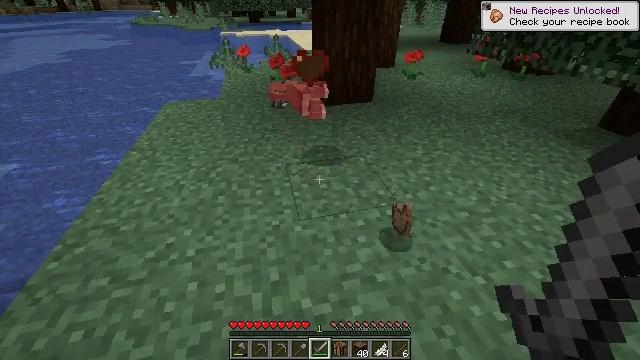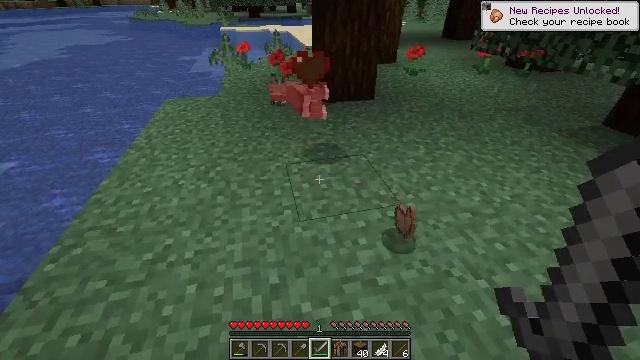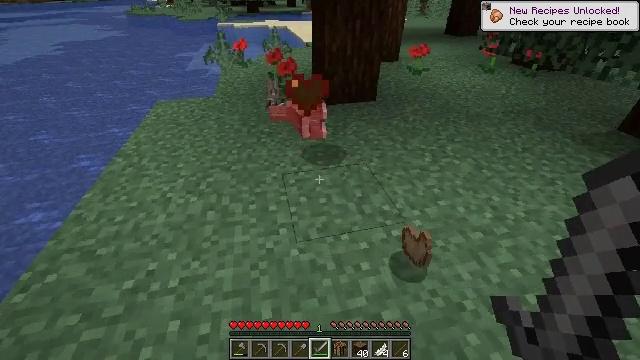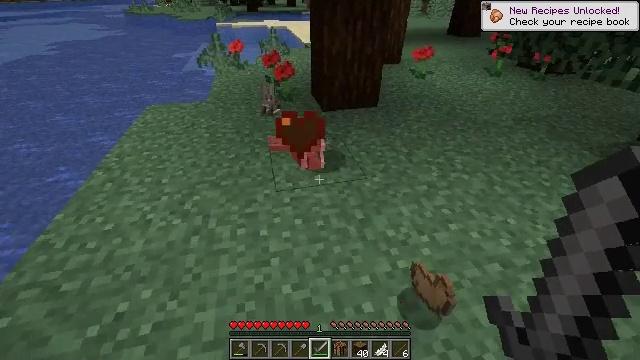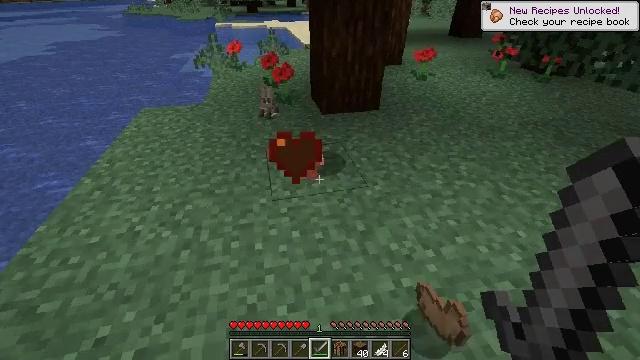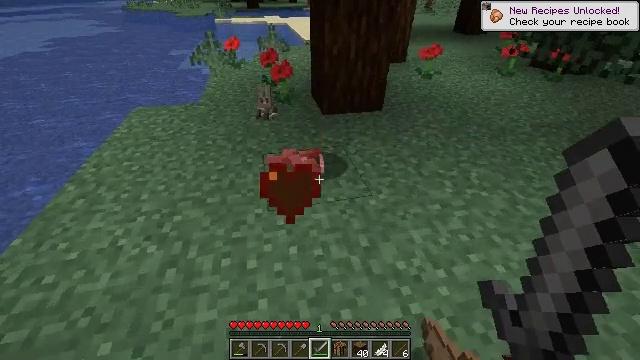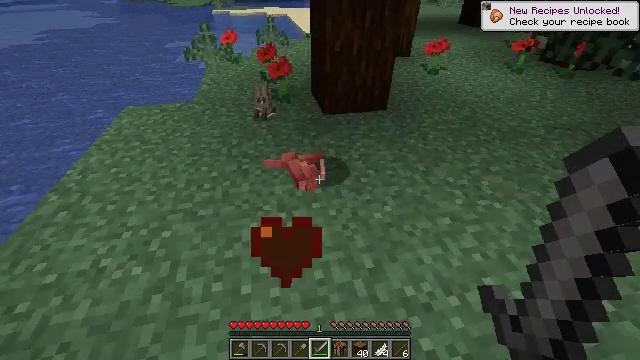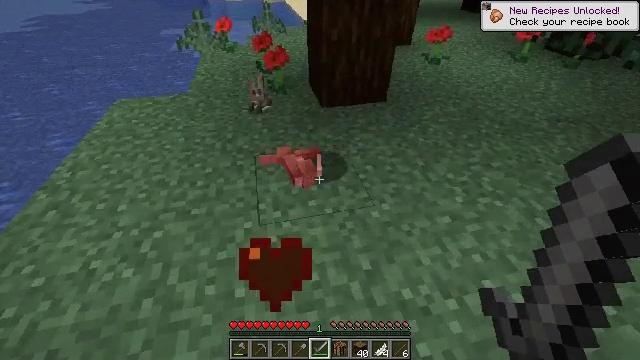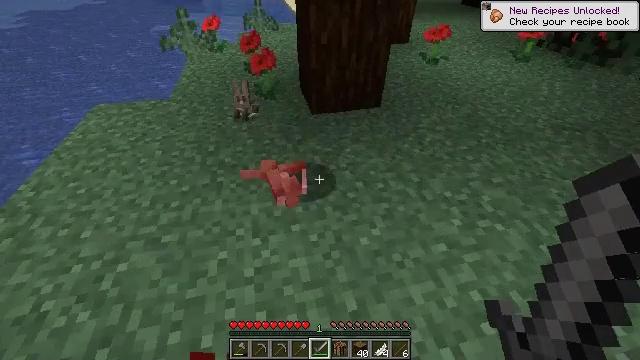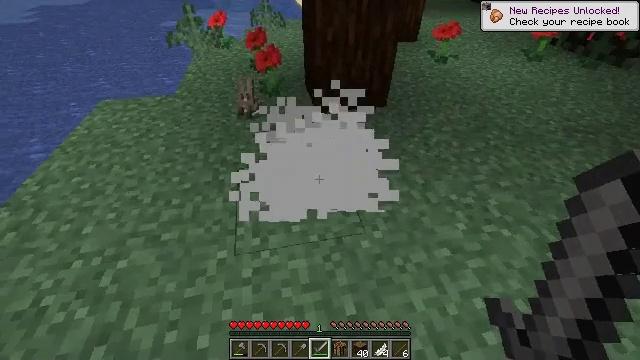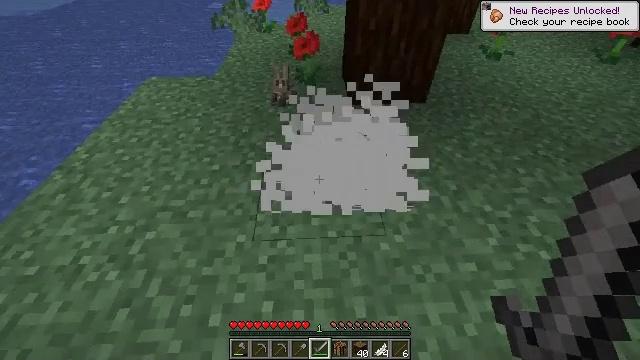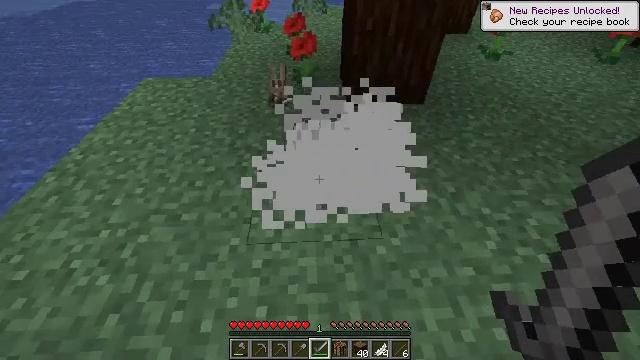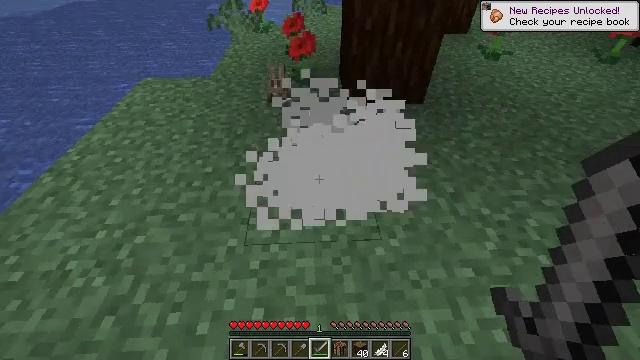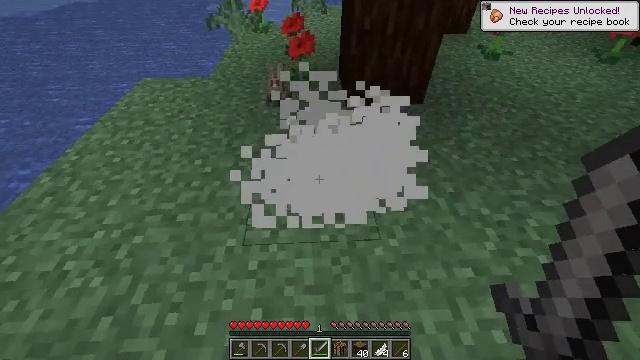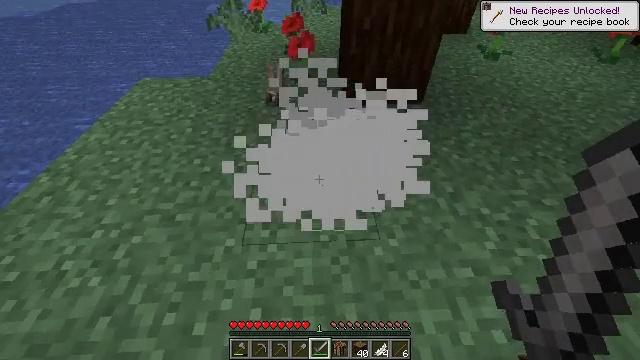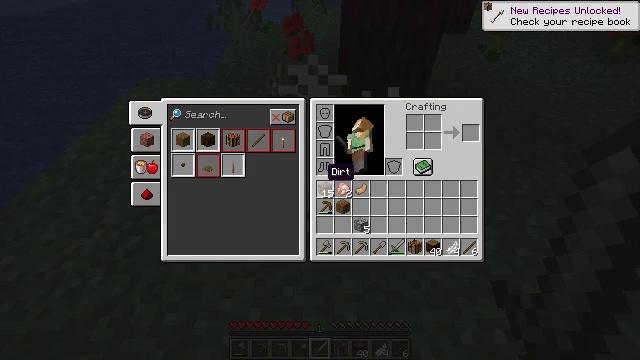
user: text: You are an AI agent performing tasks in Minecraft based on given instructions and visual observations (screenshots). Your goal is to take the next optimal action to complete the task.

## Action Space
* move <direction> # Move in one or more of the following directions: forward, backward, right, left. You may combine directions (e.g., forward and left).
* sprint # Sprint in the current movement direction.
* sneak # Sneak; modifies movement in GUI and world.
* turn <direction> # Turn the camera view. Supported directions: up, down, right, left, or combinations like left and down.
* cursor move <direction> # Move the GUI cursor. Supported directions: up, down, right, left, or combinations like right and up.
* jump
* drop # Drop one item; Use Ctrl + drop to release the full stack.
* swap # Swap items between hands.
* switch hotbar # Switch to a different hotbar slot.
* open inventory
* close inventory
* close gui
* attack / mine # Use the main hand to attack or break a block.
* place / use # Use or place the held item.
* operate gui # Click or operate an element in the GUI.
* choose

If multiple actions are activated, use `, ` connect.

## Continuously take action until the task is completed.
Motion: motion action
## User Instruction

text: Hunt a rabbit.
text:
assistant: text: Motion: move forward
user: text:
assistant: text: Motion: move forward
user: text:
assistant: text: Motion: move forward
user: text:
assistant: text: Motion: move forward
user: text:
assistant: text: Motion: move forward
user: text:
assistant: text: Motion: move forward, turn down
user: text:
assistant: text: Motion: move forward and move right, turn down
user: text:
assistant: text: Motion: move forward and move right
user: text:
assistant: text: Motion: turn left
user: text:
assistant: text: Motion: turn left and down
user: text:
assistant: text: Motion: no_op
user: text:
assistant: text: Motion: no_op
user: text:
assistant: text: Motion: no_op
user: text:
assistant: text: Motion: no_op
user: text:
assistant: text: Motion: open inventory
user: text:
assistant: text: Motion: open inventory
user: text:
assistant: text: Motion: open inventory
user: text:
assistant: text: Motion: no_op
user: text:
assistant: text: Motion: no_op
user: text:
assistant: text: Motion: cursor move right
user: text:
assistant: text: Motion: cursor move right and down
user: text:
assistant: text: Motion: cursor move right and down
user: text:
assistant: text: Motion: cursor move right
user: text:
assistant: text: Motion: no_op
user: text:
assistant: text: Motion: cursor move left
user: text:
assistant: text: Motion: cursor move left
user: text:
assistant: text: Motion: cursor move left
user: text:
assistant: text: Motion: cursor move left
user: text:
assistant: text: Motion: no_op
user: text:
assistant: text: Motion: no_op